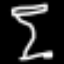
Label: hourglass